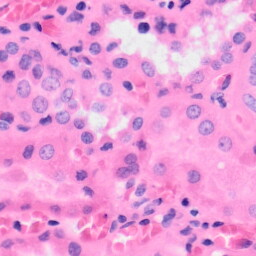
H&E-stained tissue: Kidney